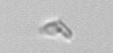
Label: detritus